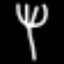
Label: fork